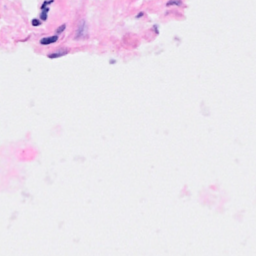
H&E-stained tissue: Breast